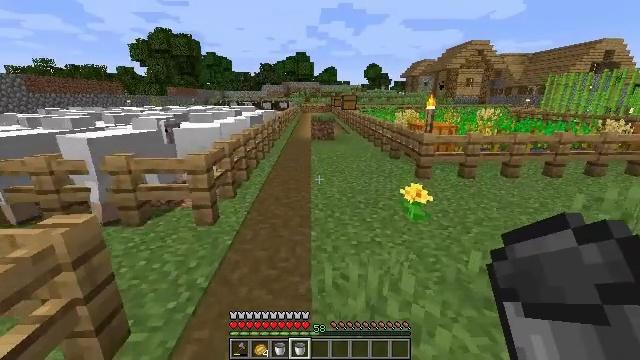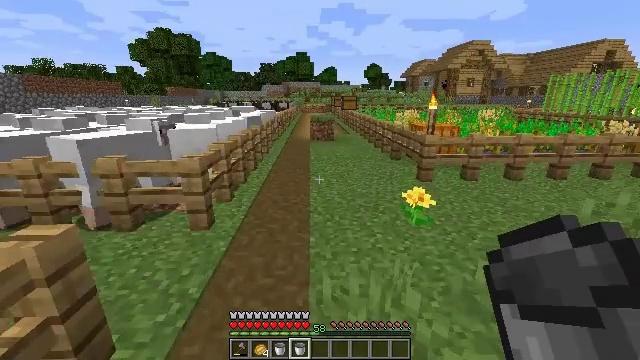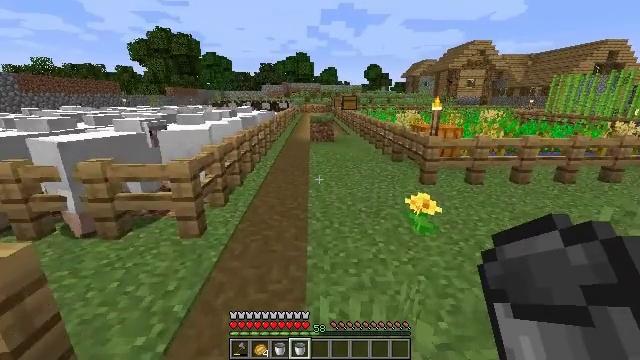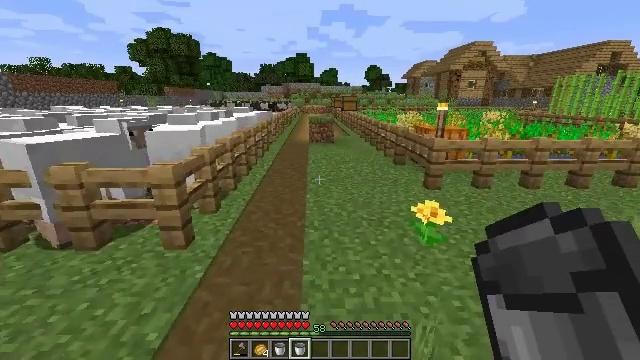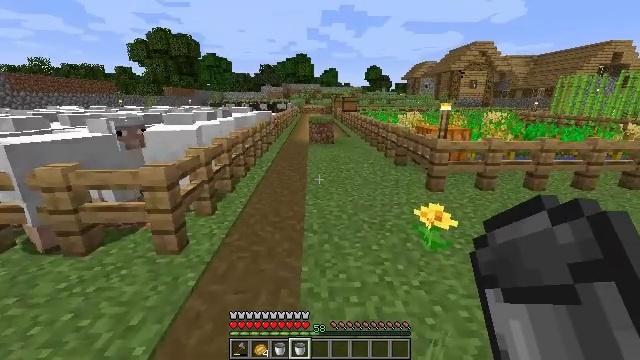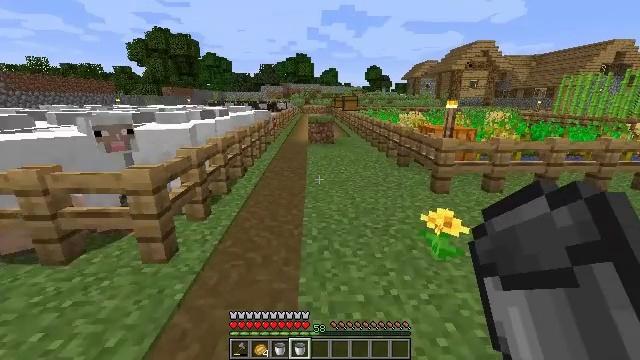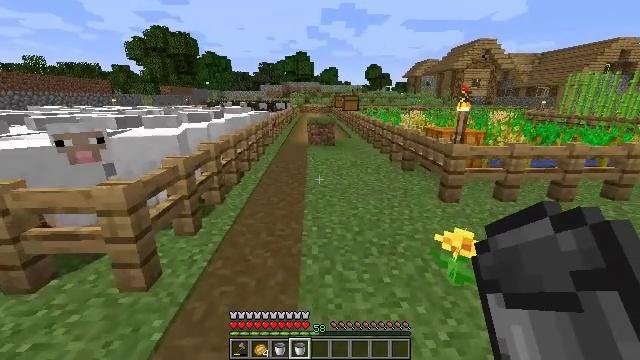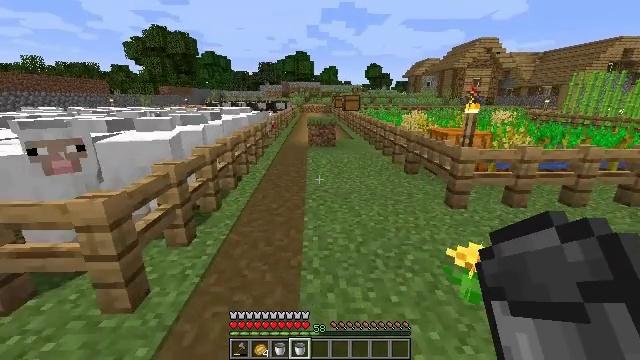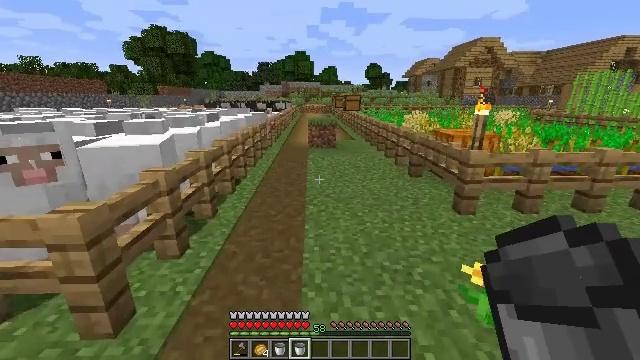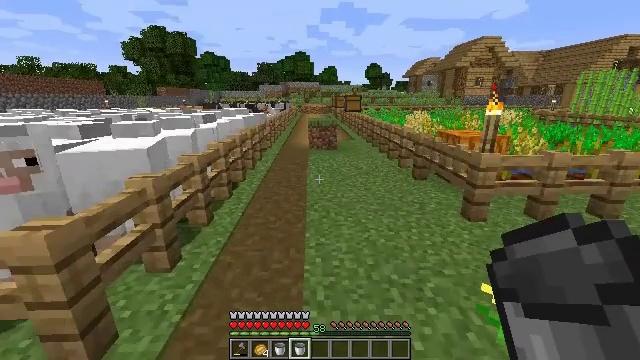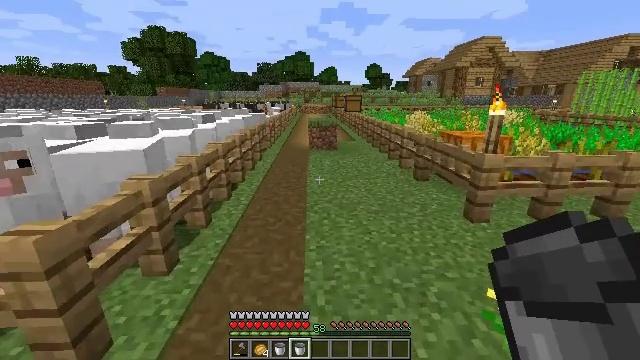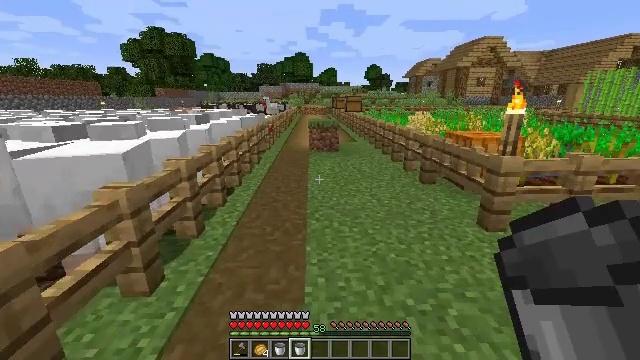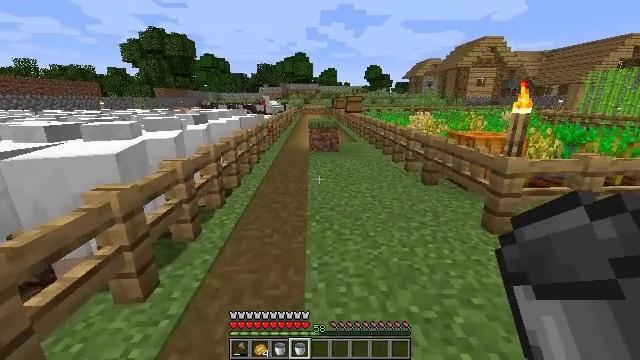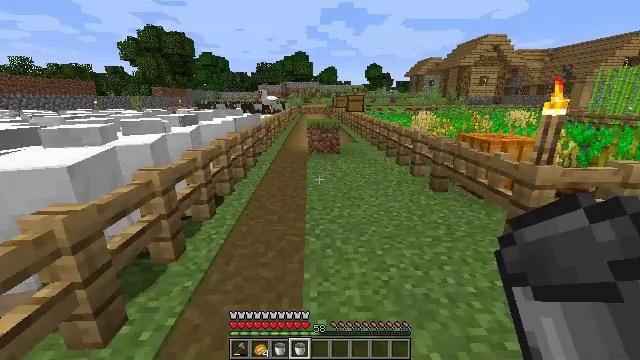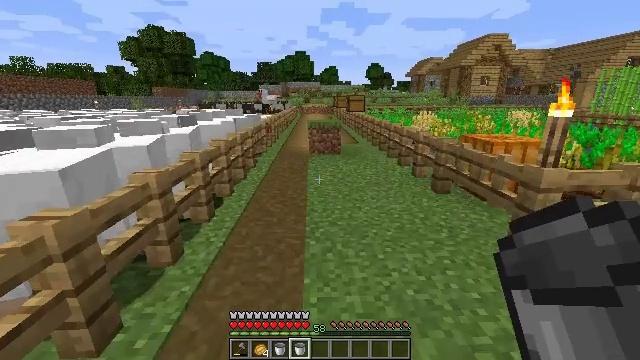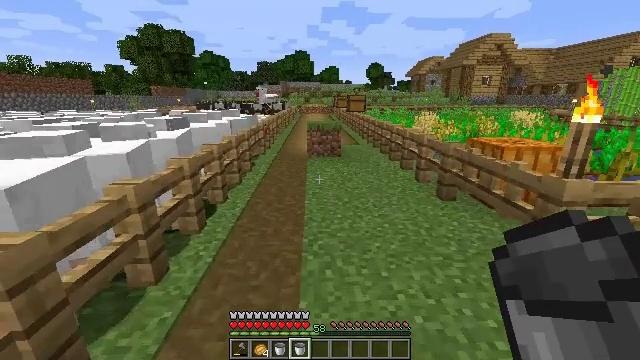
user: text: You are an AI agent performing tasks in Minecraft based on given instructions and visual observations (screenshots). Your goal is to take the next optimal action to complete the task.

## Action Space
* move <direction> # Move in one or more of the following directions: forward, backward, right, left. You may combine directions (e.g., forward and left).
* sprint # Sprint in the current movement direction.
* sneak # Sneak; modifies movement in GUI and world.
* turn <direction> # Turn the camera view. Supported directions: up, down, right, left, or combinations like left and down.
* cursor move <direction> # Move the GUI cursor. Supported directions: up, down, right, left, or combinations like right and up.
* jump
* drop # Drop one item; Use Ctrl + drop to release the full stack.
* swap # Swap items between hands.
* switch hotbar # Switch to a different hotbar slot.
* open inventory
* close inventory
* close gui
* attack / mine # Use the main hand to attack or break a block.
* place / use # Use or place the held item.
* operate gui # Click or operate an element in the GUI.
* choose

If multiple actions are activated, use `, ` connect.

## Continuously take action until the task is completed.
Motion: motion action
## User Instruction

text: Open the crafting table and convert a pumpkin to pumpkin seeds.
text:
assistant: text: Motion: move forward
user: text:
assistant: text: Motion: move forward
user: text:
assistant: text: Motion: move forward
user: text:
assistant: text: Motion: move forward
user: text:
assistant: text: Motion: move forward
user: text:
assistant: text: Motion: move forward
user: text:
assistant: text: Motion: move forward
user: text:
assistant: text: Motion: move forward
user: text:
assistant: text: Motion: move forward
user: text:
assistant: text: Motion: move forward
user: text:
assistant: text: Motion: move forward
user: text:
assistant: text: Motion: move forward
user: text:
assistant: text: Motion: move forward
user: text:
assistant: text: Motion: move forward
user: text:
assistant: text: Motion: move forward
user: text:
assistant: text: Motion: move forward
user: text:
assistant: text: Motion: move forward
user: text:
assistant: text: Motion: move forward
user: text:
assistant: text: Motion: move forward
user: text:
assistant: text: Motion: move forward
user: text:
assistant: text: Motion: move forward
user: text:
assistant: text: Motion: move forward
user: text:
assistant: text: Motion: move forward
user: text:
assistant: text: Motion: move forward
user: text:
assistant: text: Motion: move forward
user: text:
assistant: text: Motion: move forward
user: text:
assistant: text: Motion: move forward
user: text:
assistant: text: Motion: move forward
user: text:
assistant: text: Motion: move forward
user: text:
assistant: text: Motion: move forward